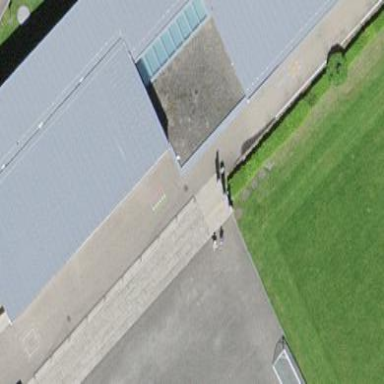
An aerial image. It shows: View of roof of building.